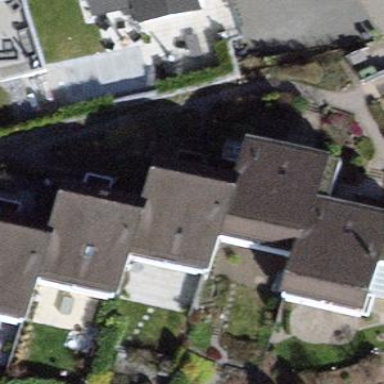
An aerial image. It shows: Terrace building with saltbox-shaped roof.